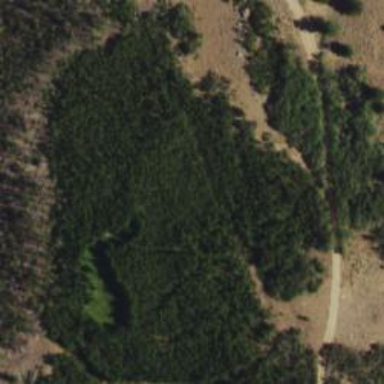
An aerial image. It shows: Trail path.